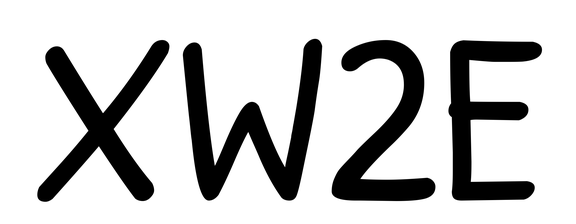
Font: PatrickHand-Regular